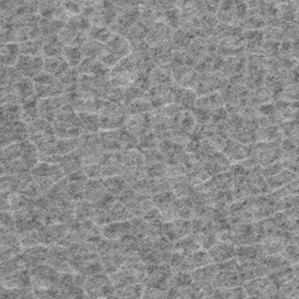
Label: frost